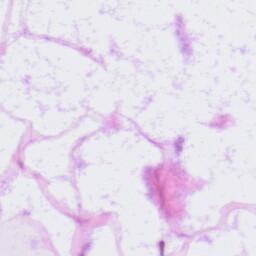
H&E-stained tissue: LymphNode